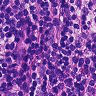
Metastatic tissue present: yes